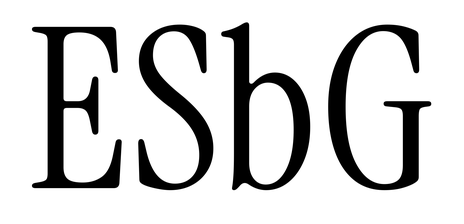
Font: InstrumentSerif-Regular